Question: # The Problem
I have a user image, which I want to scale up and down with the window so that the height is always 100% and the image stays centered.
---
### Example 1
This example scales as the window is resized, but the height doesn't stay at 100% and therefore gets cut off at the bottom.
'''
.user {
width: 100%;
height: 100%;
object-fit: cover;
object-position: 50% 0%;
}
'''
<URL>
---
### Example 2
This example works perfectly, apart from when the width of the browser window is smaller than the width of the image, the right-hand side is cut off.
I want the image to be cropped, but I want the right and left sides to be cropped .
'''
.user {
object-position: center;
display: block;
height: 100%;
margin-left: auto;
margin-right: auto;
}
'''
<URL>
---
### Visual Example
Here is an example of how I want the images to appear when the browser is scaled horizontally/vertically.

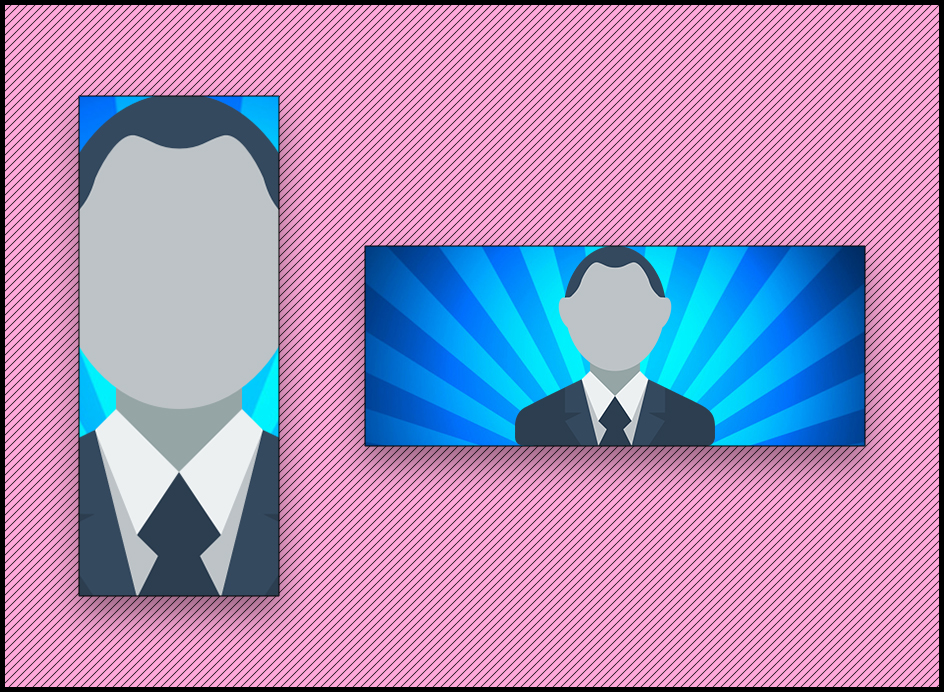
Answer: An idea is to use multiple background like this:
'''
body,
html {
height: 100vh;
margin: 0;
}
.bg-shine {
background-position: center;
background-repeat: no-repeat;
background-size: auto 100%, cover;
background-image: url("https://icons.iconarchive.com/icons/paomedia/small-n-flat/512/user-male-icon.png"), url("https://t.motionelements.com/stock-video/design-elements/me1656952-blue-sunrise-background-hd-a0120-poster.jpg");
}
'''
'''
<div style="display: inline-block;">
<div class="bg-shine" style="height:100px;width:400px;">
</div>
<div class="bg-shine" style="height:100px;width:200px;">
</div>
</div>
<div style="display: inline-block;">
<div class="bg-shine" style="height:200px;width:100px;">
</div>
</div>
'''
To avoid using the image within CSS you can consider the inline style and a separate div for the user image so that you have almost the same markup as using an image tag:
'''
body,
html {
height: 100vh;
margin: 0;
}
.bg-shine {
background-position: center;
background-repeat: no-repeat;
background-size: cover;
background-image: url("https://t.motionelements.com/stock-video/design-elements/me1656952-blue-sunrise-background-hd-a0120-poster.jpg");
}
.bg-shine>div {
background-size: auto 100%;
background-position: center;
background-repeat: no-repeat;
height:100%;
}
'''
'''
<div style="display: inline-block;">
<div class="bg-shine" style="height:100px;width:400px;">
<div style="background-image:url('https://icons.iconarchive.com/icons/paomedia/small-n-flat/512/user-male-icon.png')"></div>
</div>
<div class="bg-shine" style="height:100px;width:200px;">
<div style="background-image:url('https://icons.iconarchive.com/icons/paomedia/small-n-flat/512/user-male-icon.png')"></div>
</div>
</div>
<div style="display: inline-block;">
<div class="bg-shine" style="height:200px;width:100px;">
<div style="background-image:url('https://icons.iconarchive.com/icons/paomedia/small-n-flat/512/user-male-icon.png')"></div>
</div>
</div>
'''